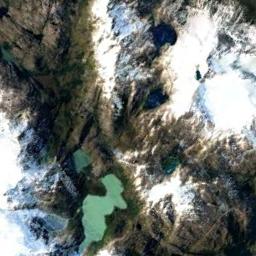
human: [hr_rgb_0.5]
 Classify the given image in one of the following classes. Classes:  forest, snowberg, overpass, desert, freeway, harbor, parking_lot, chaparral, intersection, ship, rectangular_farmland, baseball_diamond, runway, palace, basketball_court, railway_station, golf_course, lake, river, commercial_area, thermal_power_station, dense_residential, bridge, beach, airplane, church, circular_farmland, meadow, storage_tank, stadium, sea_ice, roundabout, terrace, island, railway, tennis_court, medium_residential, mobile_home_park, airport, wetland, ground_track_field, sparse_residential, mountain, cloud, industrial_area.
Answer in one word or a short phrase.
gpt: snowberg